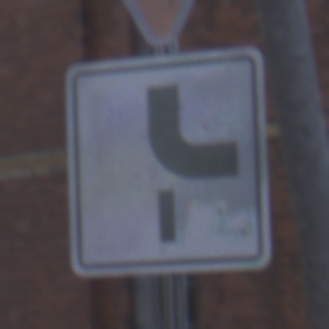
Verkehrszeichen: VerlaufVorfahrtsstrasse10
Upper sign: VorfahrtGewaehren
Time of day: SunriseSunset
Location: Outdoor (Urban)
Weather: Clear
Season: NotSpecified
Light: Natural